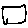
Label: square